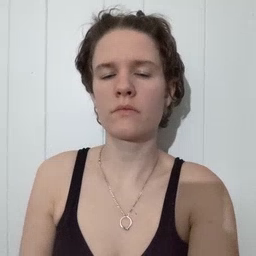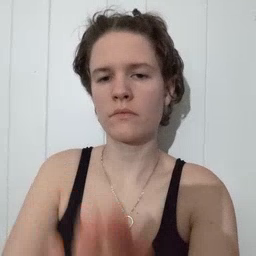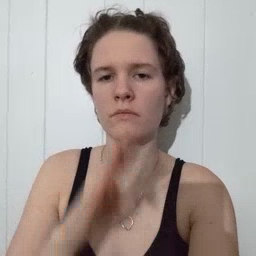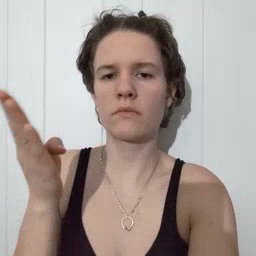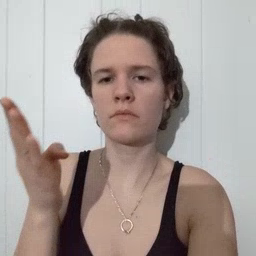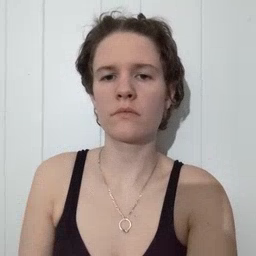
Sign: open